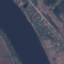
Label: River